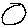
Label: circle